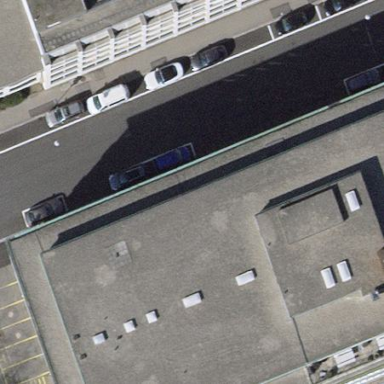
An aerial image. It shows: Parking lane.